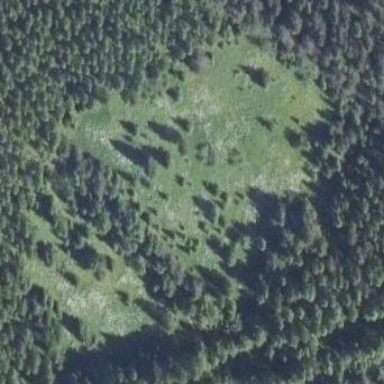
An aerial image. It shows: Beautiful meadow.